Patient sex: M
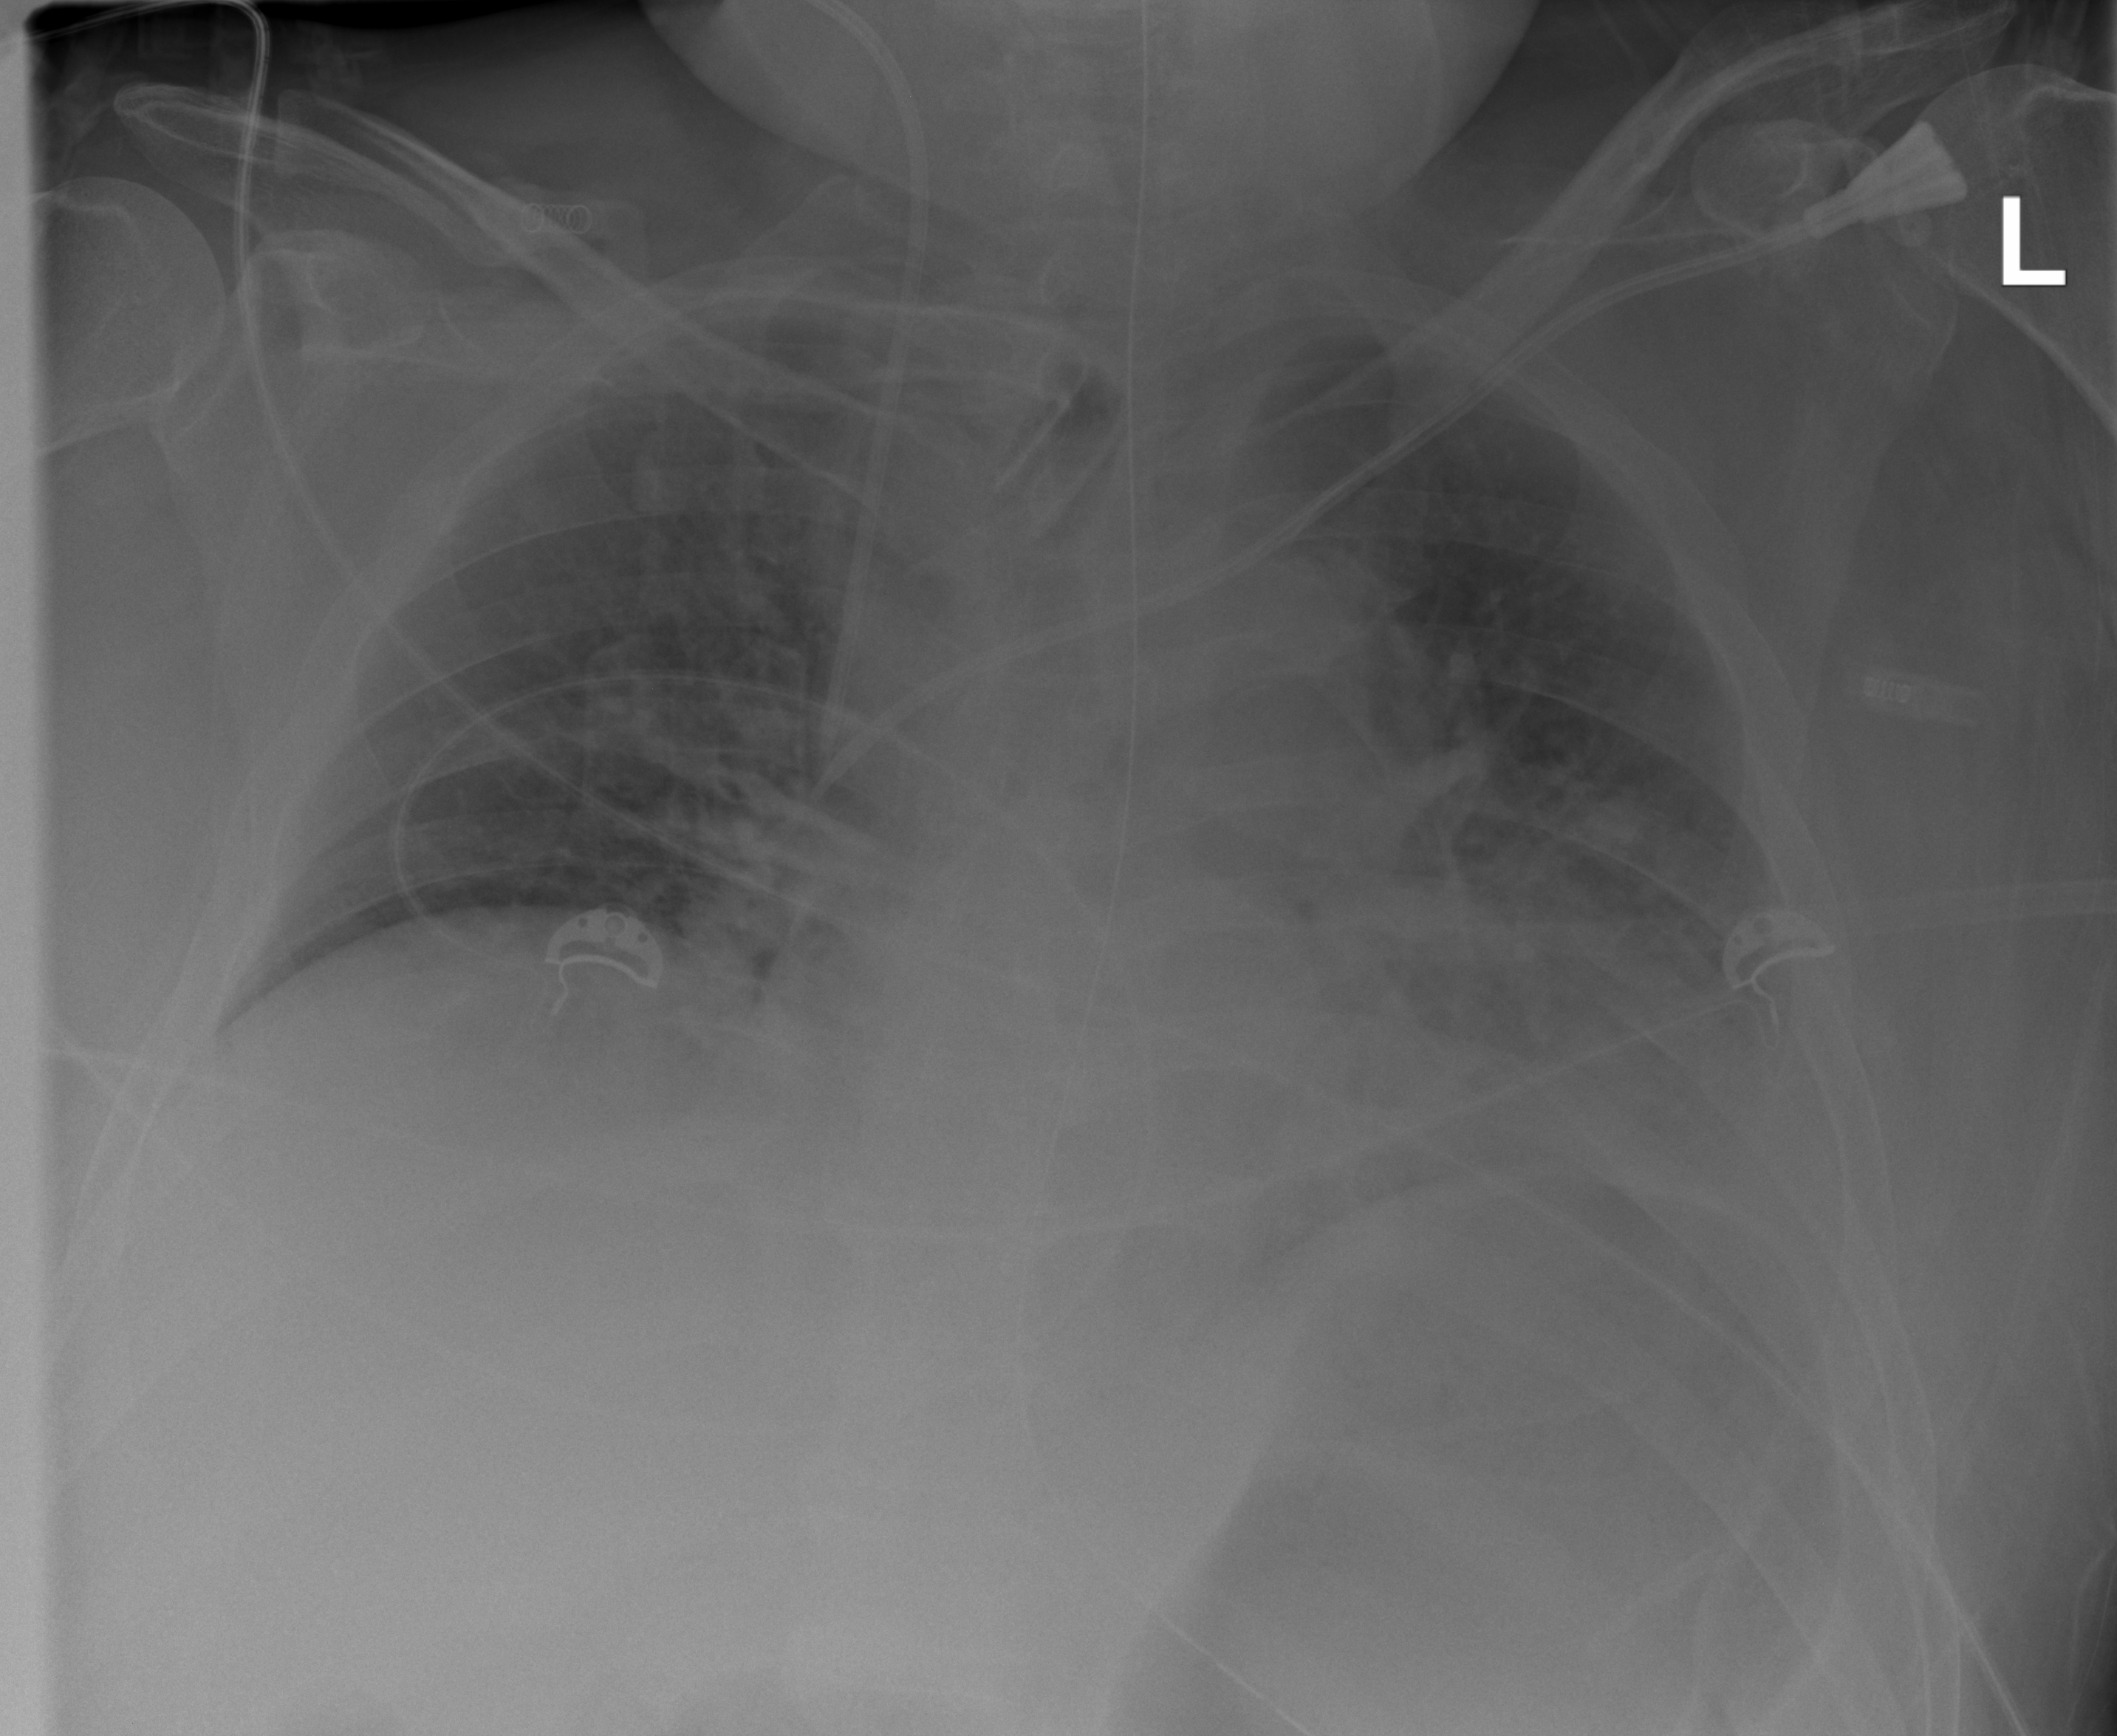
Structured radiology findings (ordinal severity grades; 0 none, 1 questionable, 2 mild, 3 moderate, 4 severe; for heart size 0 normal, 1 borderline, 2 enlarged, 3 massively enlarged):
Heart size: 2
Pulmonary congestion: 3
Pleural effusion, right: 0
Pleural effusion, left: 2
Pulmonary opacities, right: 1
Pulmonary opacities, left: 3
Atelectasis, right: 1
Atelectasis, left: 3